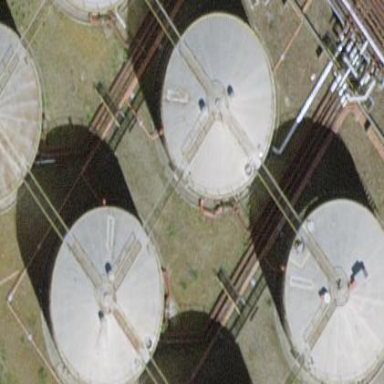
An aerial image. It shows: Storage tank which is man-made and housed in building.